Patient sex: M
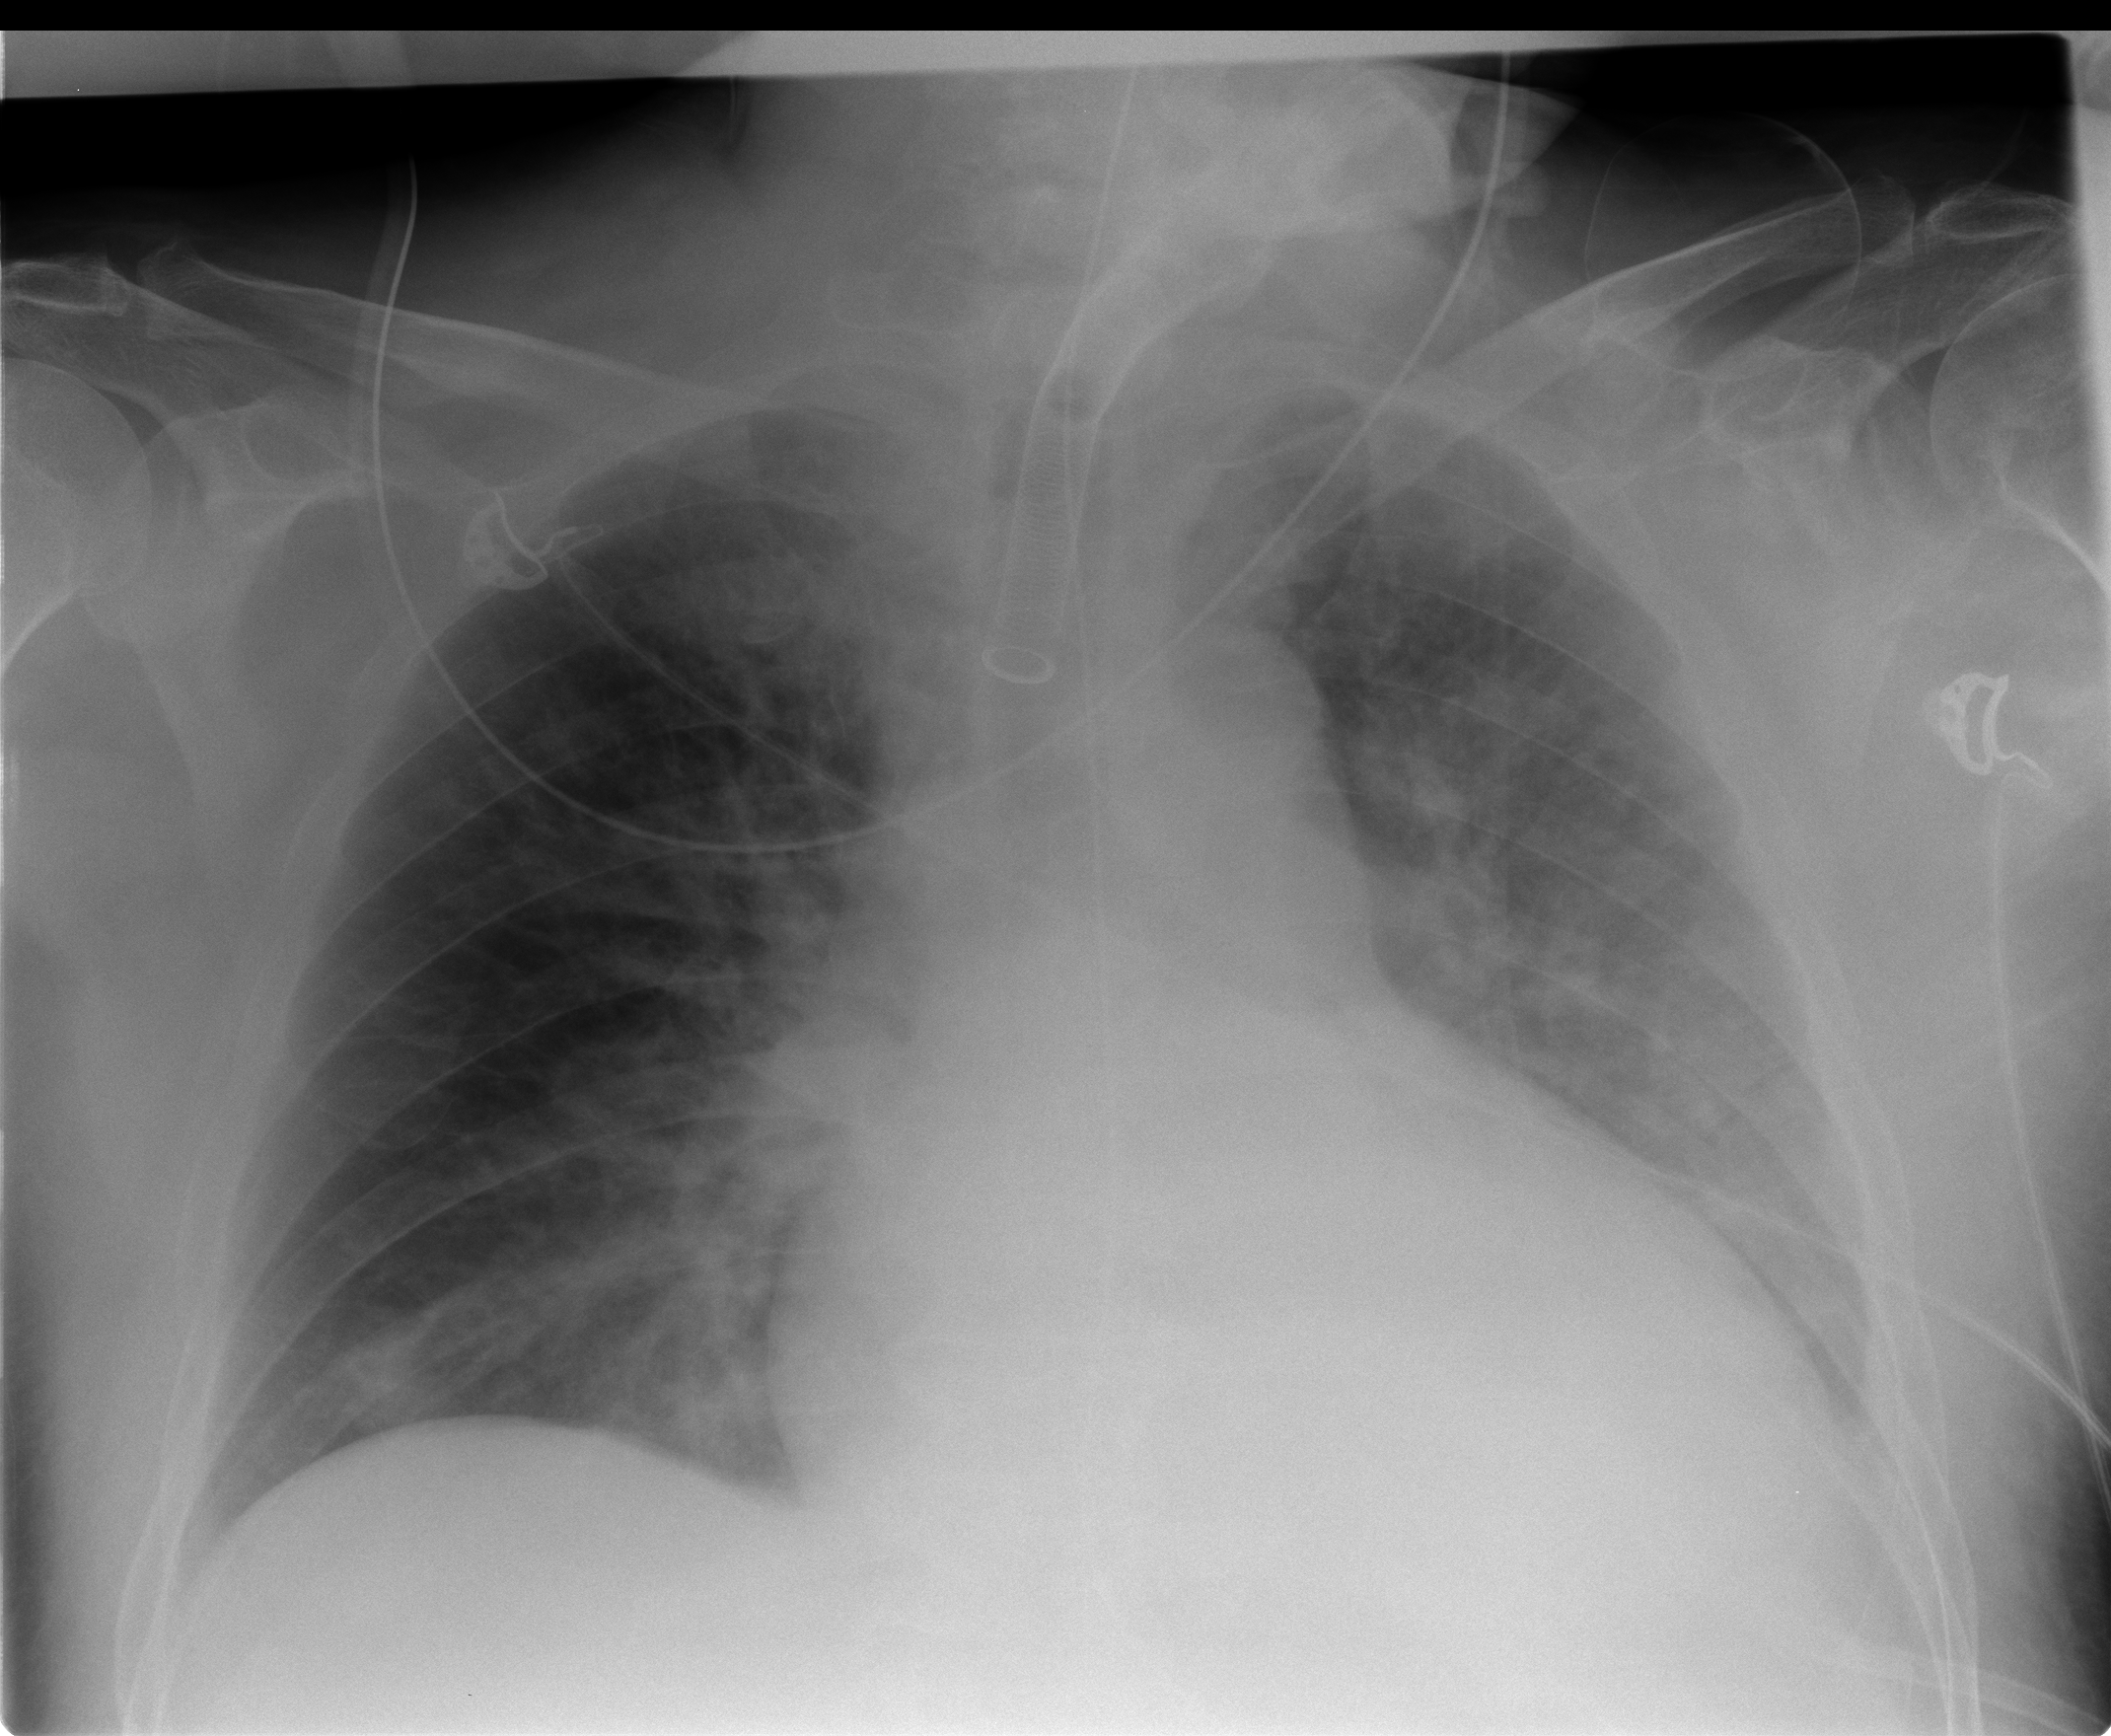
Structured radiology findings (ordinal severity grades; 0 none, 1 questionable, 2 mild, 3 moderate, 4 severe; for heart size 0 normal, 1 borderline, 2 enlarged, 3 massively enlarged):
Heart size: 1
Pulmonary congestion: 2
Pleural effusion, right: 0
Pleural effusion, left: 2
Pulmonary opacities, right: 1
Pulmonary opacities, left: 2
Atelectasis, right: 2
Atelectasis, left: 2